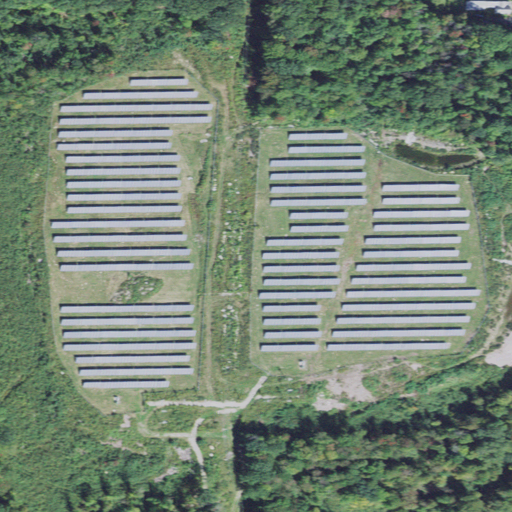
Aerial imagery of bench in Massachusetts named Witts Ledge containing open development, low intensity development, deciduous forest, shrub, medium intensity development, grassland, and mixed forest